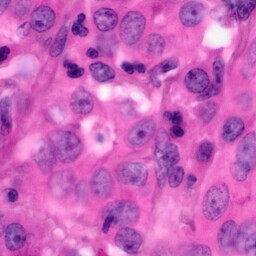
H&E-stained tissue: Pancreatic